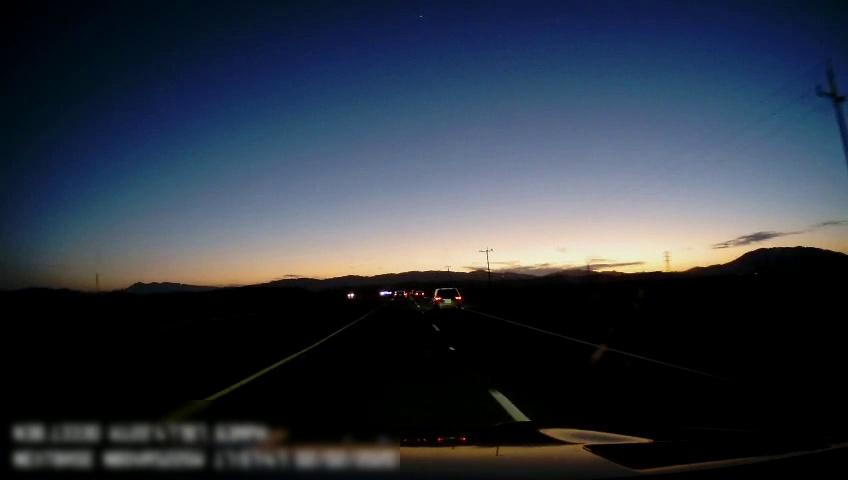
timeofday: Dusk/Dawn/Twilight
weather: Sunny
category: Drivable Space
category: Vehicles | SUV
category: Vehicles | SUV
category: Vehicles | SUV
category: Lanes | Alternate Lane
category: Lanes | Current Lane
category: Lanes | Current Lane